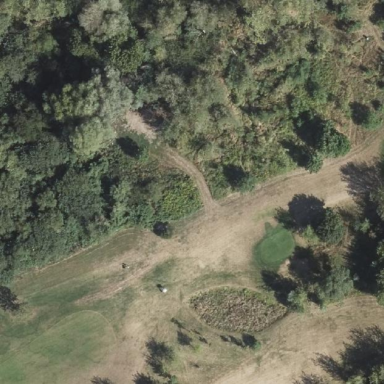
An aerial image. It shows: Golf rough area.